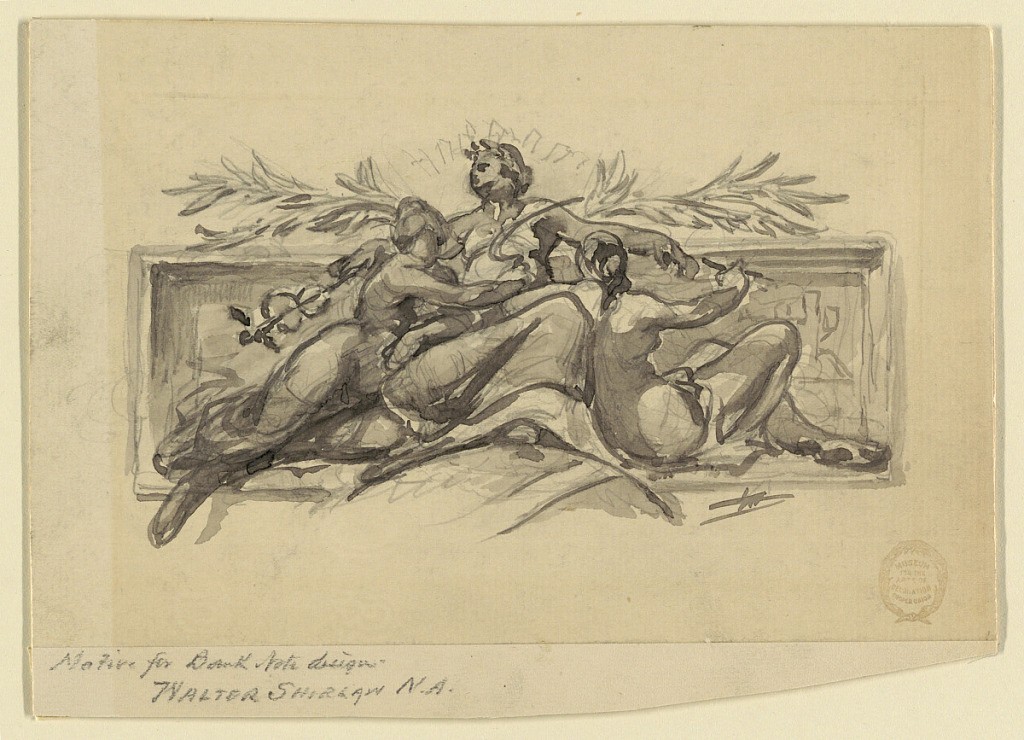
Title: Motif for Bank Note Design
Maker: Walter Shirlaw, American, b. Scotland, 1838–1909
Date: ca. 1895
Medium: Brush and grey watercolor, graphite on paper
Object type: Drawing
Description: A group of three women is shown in front of a framed painting. The central figure holds a caduceus and and sits with her feet upon a globe. The woman, at left, kneels and leans in the lap of the central figure. She carries two branches. The right figure is shown obliquely from the back, painting.